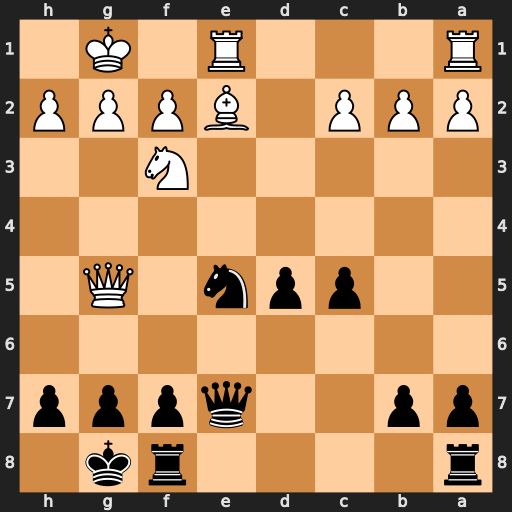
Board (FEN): r4rk1/pp2qppp/8/2ppn1Q1/8/5N2/PPP1BPPP/R3R1K1
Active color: b
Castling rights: -
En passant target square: -
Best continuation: Nxf3+ Bxf3 Qxg5